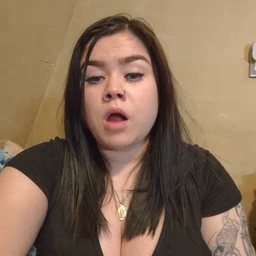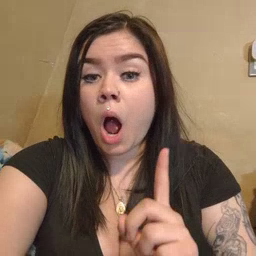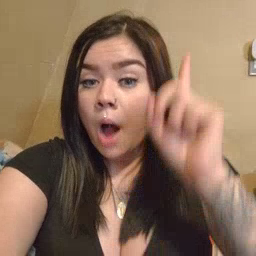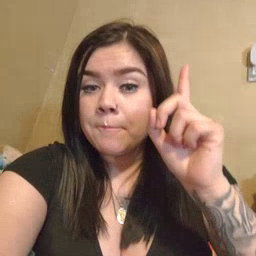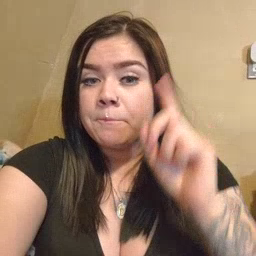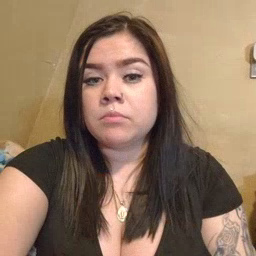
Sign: up